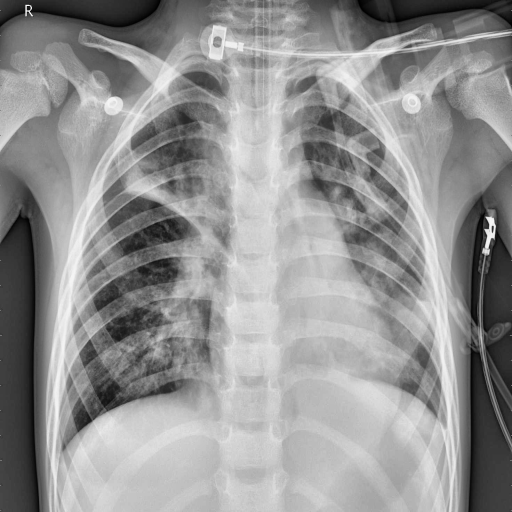
Finding: PNEUMONIA